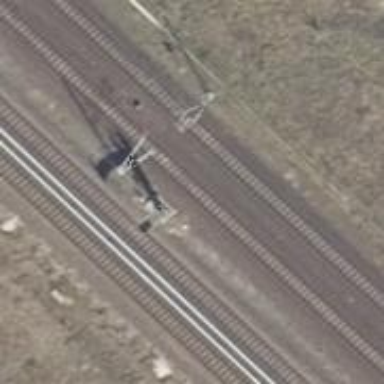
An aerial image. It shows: Railway signal.